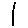
Label: star